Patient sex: M
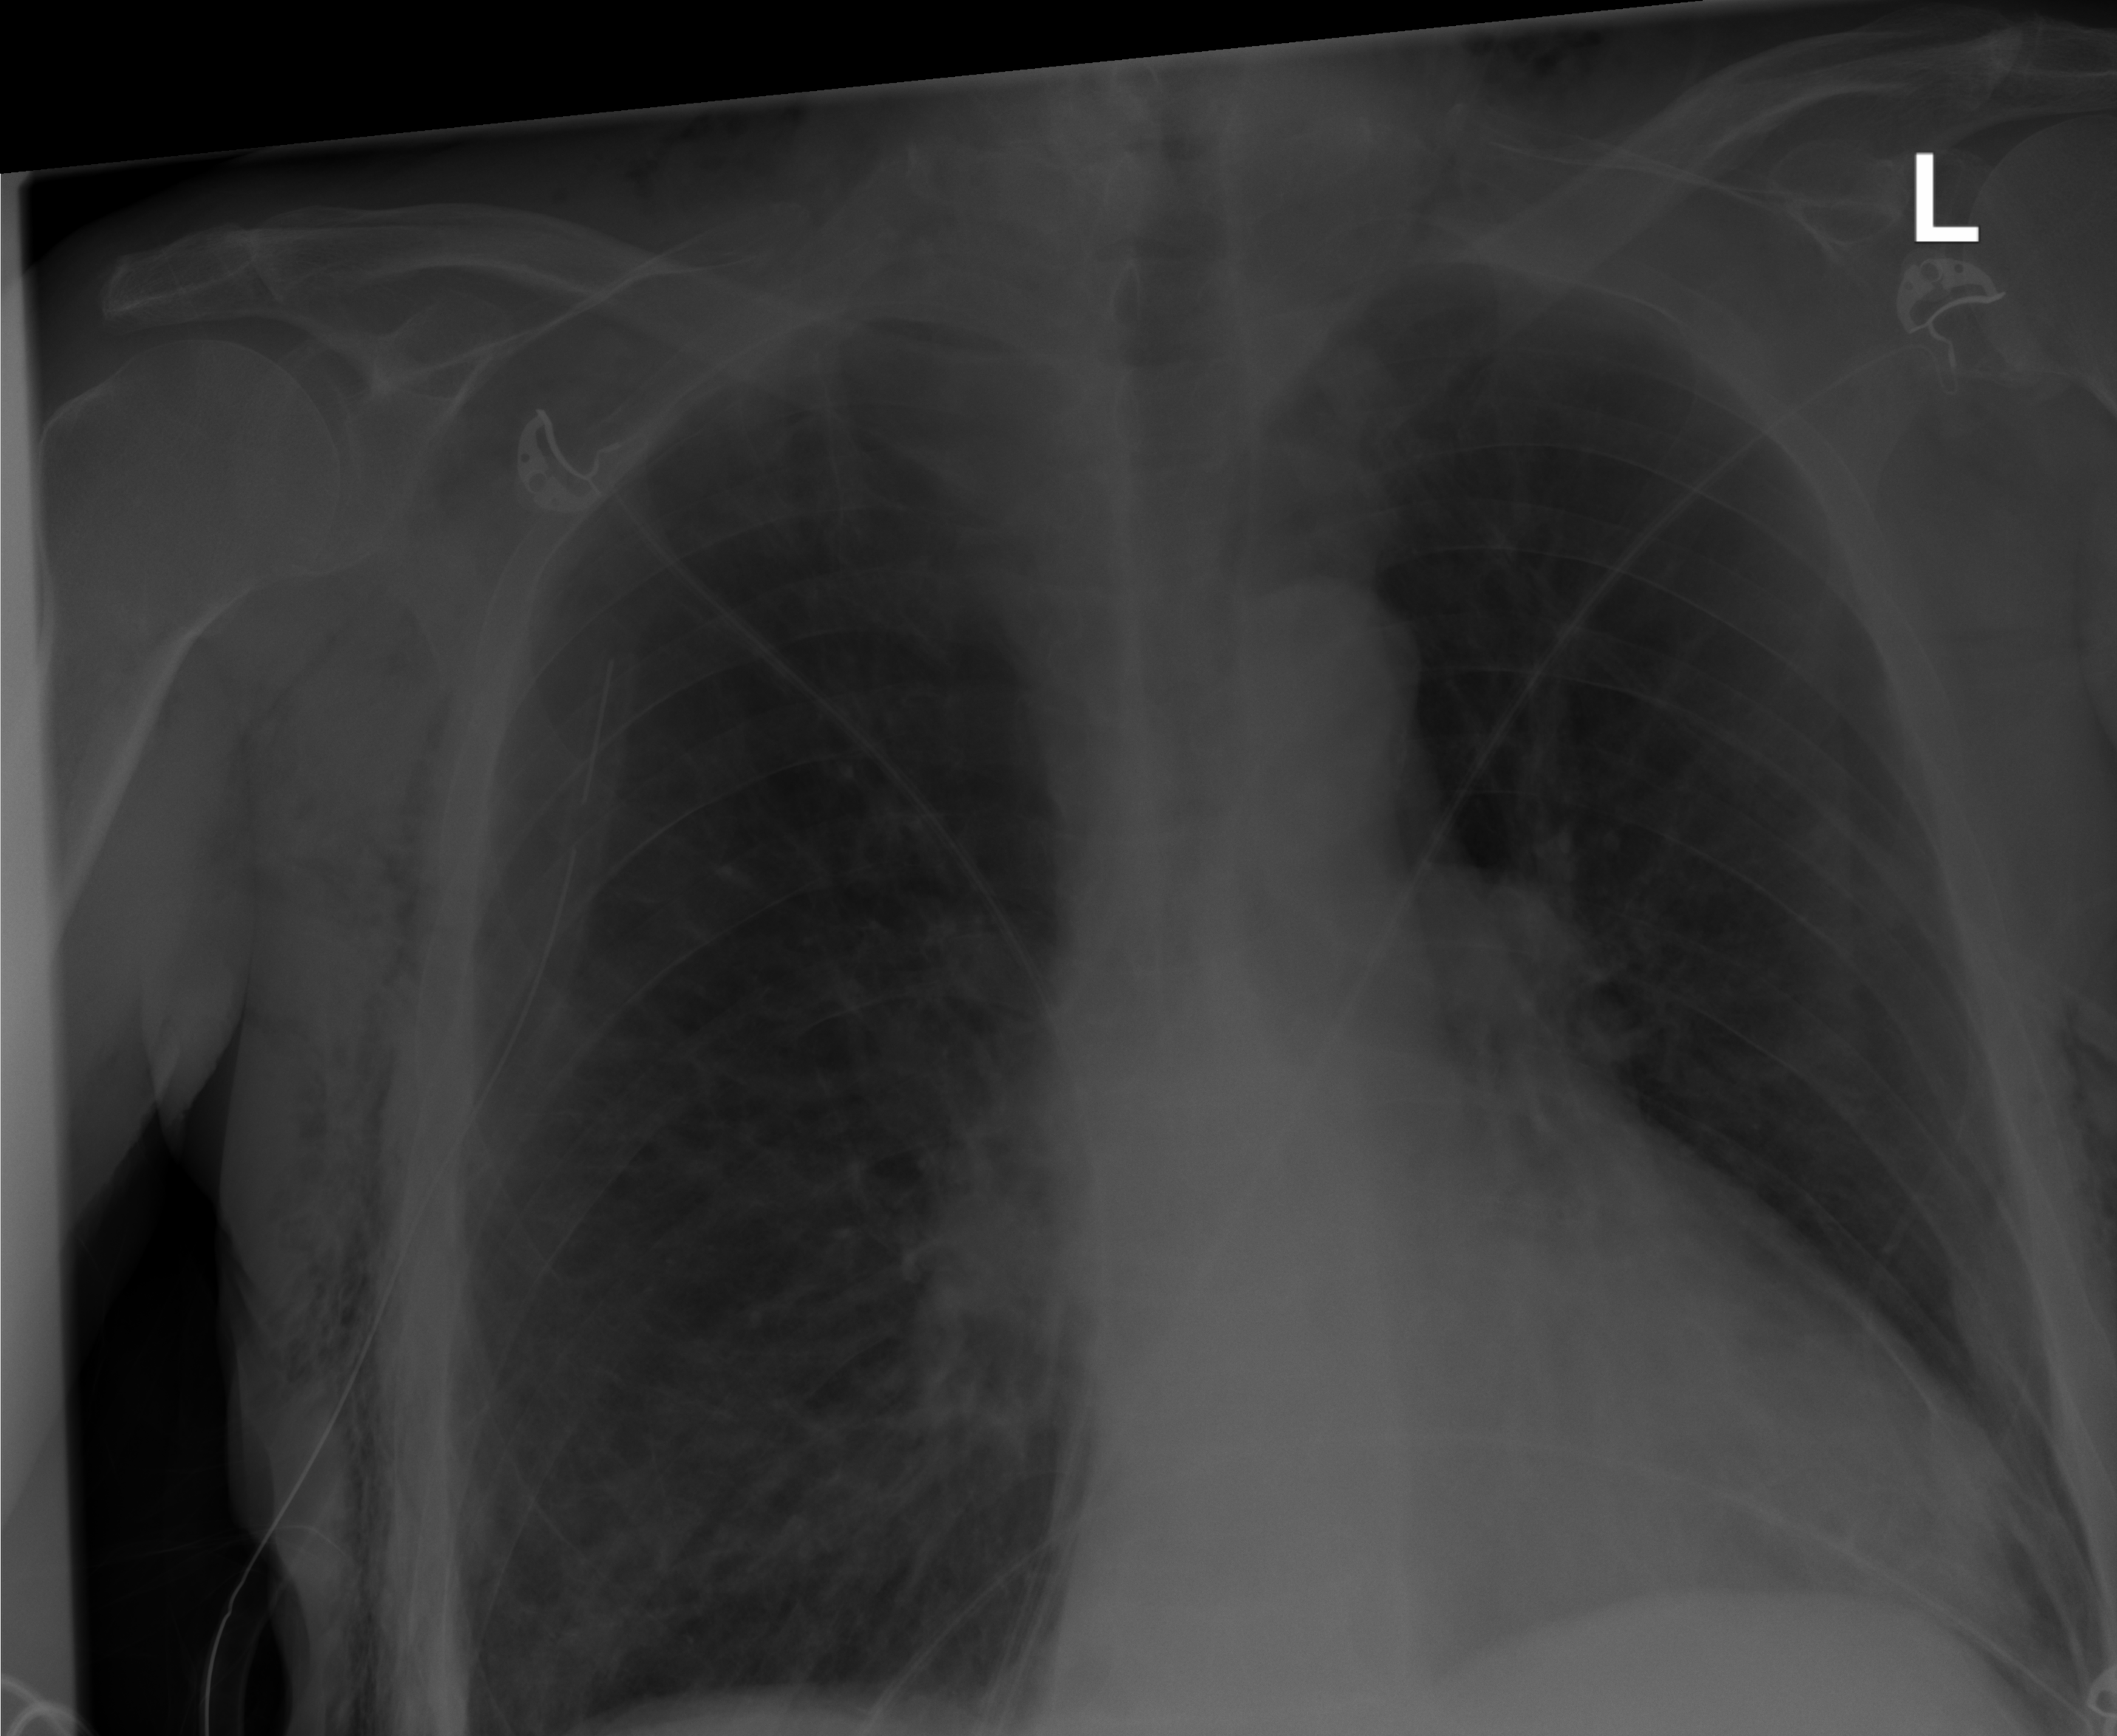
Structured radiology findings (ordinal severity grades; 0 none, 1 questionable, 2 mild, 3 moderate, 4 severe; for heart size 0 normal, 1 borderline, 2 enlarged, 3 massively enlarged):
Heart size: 2
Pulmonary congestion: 0
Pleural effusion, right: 0
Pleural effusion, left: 1
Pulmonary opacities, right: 0
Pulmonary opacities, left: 0
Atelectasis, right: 0
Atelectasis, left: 2